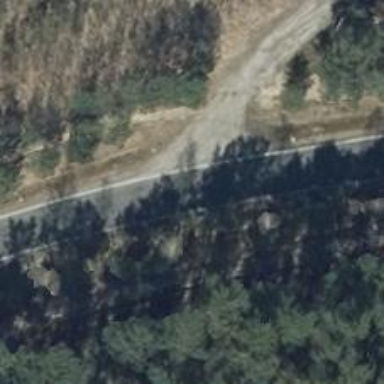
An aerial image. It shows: Secondary road with asphalt surface.